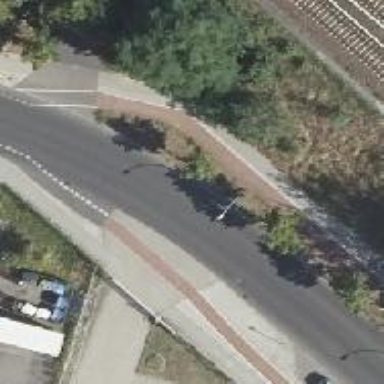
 there is cycling track alongside the road."